Field crop: maize
Growth stage: 1
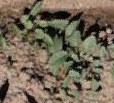
Species: convolvulus